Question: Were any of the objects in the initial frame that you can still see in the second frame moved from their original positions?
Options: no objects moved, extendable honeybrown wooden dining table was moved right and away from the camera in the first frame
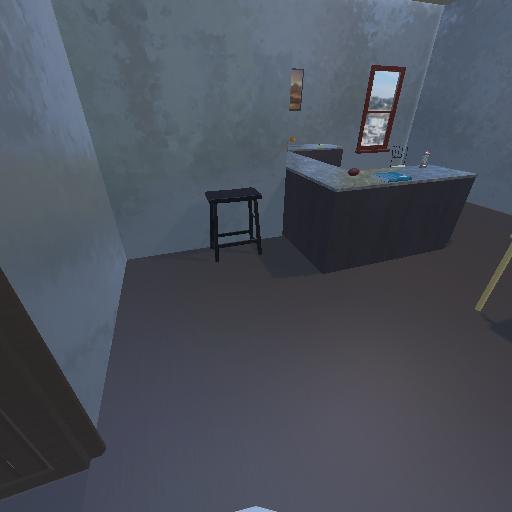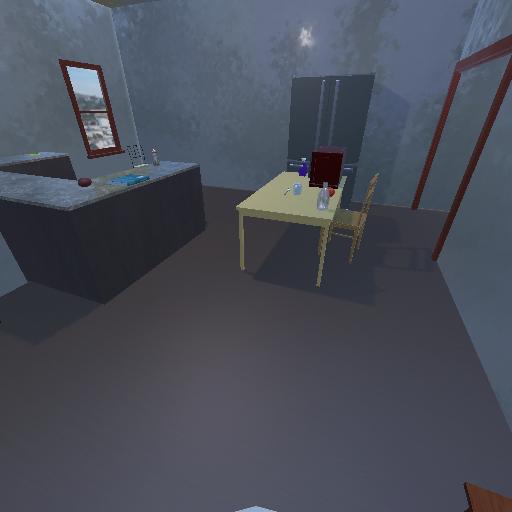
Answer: no objects moved